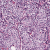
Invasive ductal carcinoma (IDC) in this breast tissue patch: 1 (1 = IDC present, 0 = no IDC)